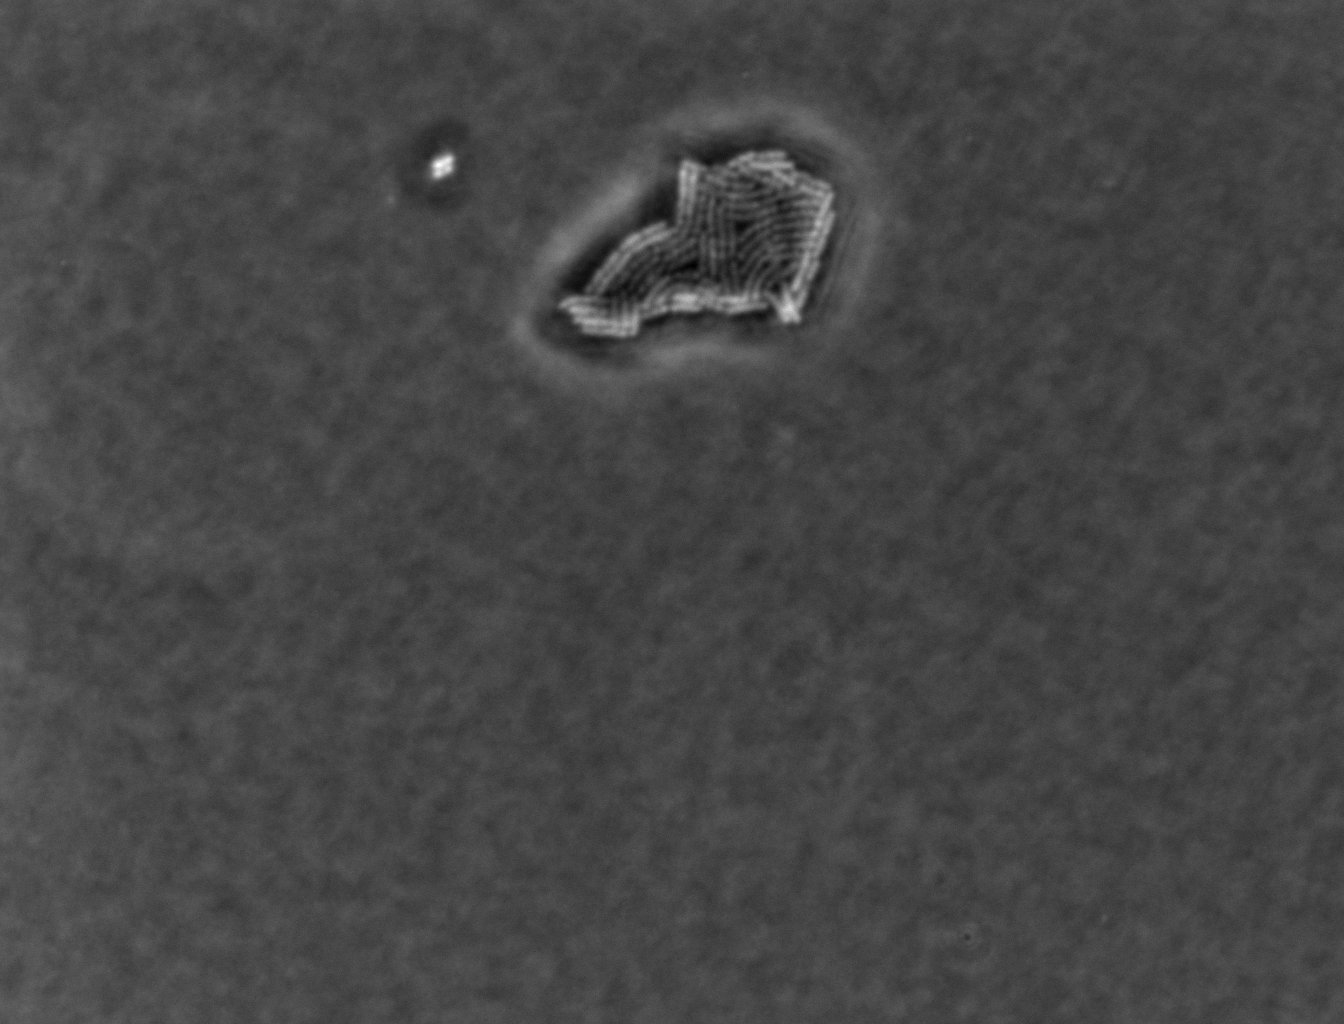
various_fewshot